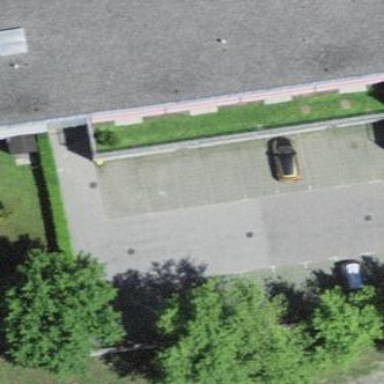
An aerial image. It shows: Parking area with grass paver surface.